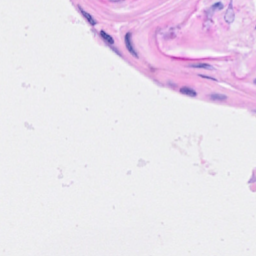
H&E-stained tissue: Breast